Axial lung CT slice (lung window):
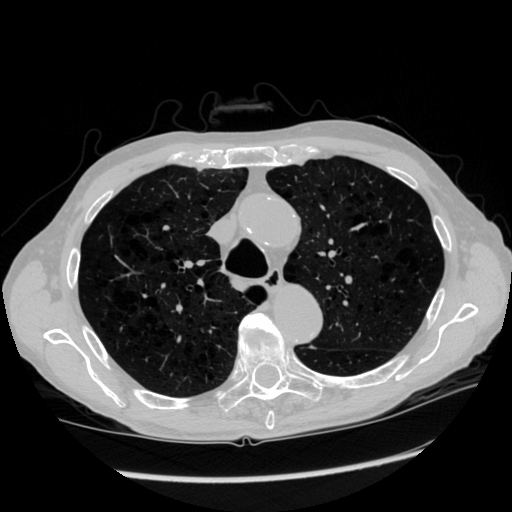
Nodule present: no